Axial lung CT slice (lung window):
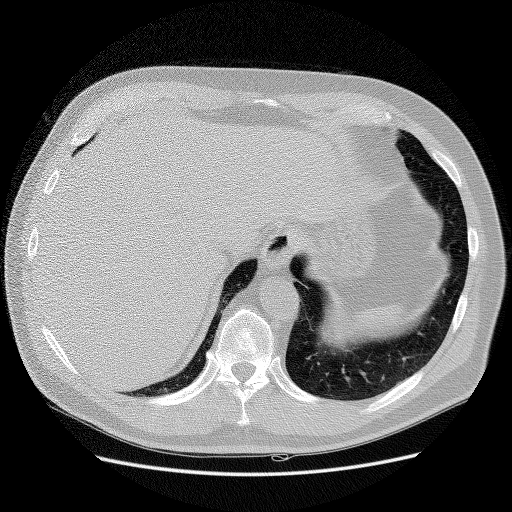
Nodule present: no